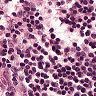
Metastatic tissue present: no